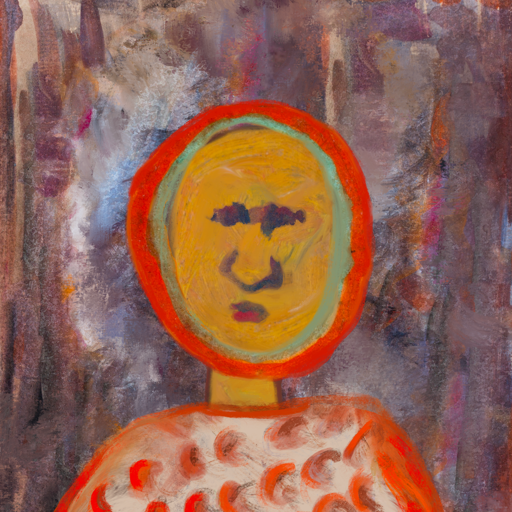
Background: Hypocrite, Head And Neck Front: After_Raid, Face Front: In_The_Sun, Bust: Rupkatha, Hair Front: Sisters, Head Accessory: Blank, Second Necklace: Blank, Necklace: Blank, Baby: Blank